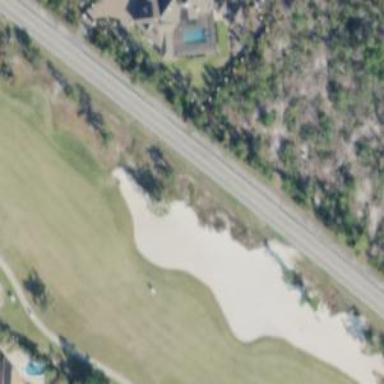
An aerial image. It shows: Sand bunker on golf course.